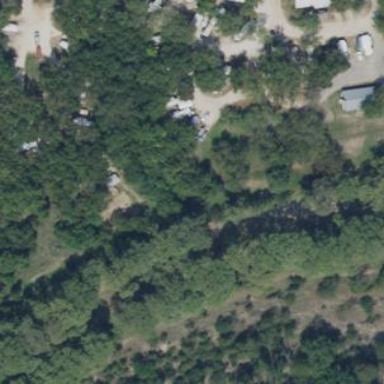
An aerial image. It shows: Caravan site for tourism.